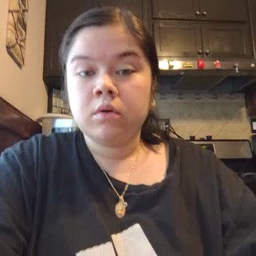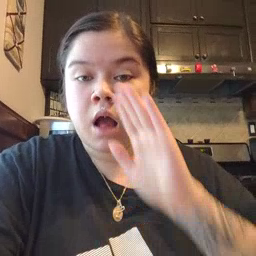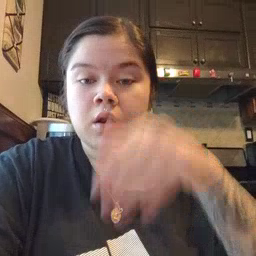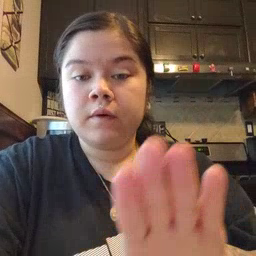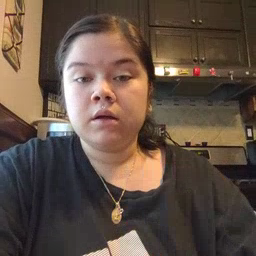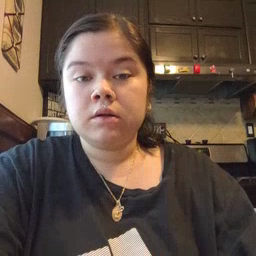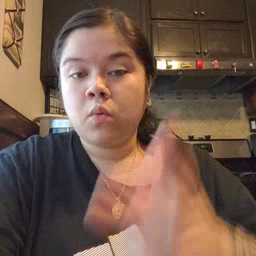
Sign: elephant